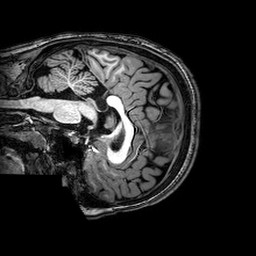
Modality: T1w
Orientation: sagittal
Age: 20
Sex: female
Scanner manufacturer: philips
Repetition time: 0.00823 s
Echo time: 0.00379 s